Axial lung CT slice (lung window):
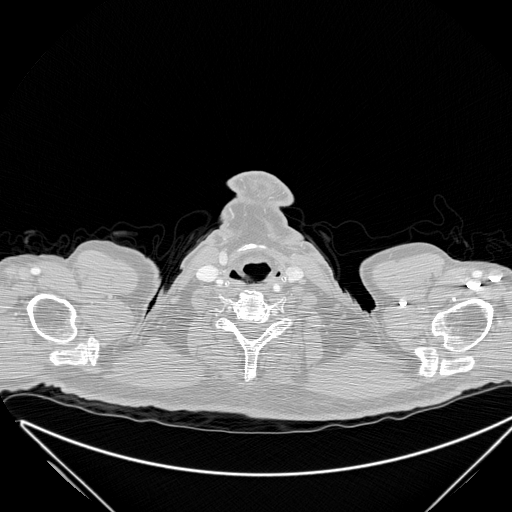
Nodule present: no